Interaction volume radius: 10 \u00c5
Interaction volume height: 30 \u00c5
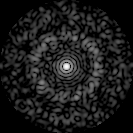
Disorder parameter: 0.8442